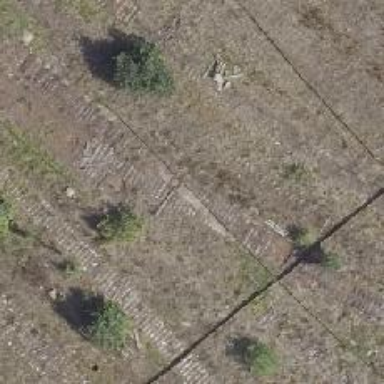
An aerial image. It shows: Abandoned railway.